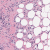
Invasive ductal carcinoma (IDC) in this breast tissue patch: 0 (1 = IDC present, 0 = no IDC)